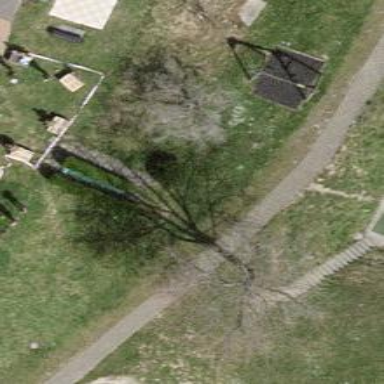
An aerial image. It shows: Playground featuring slide.